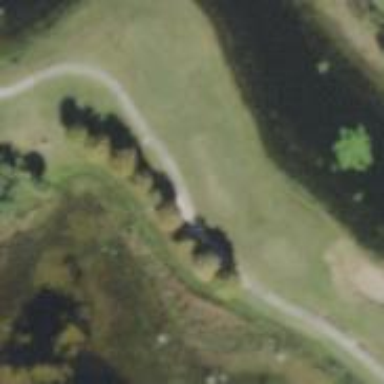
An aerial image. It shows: Water hazard on golf course.